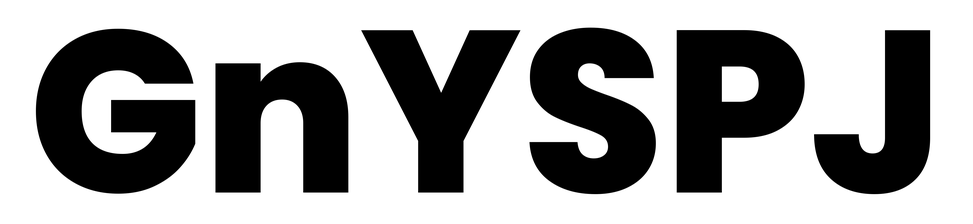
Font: Poppins-ExtraBold